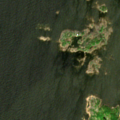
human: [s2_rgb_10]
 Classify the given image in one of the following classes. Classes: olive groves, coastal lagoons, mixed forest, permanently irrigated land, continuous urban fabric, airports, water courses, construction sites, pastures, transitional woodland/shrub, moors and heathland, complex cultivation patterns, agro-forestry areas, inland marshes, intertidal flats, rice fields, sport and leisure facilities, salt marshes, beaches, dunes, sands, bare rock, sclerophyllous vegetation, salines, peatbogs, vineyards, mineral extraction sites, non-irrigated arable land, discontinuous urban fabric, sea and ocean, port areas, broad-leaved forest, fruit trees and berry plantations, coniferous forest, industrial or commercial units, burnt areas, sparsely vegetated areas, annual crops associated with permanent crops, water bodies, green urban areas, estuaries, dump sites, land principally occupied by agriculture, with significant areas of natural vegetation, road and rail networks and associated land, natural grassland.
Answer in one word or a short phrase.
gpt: mixed forest, sea and ocean